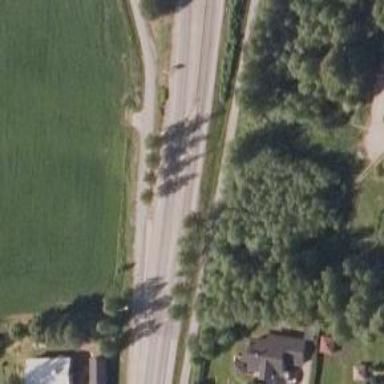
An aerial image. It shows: Asphalt cycleway.